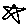
Label: star